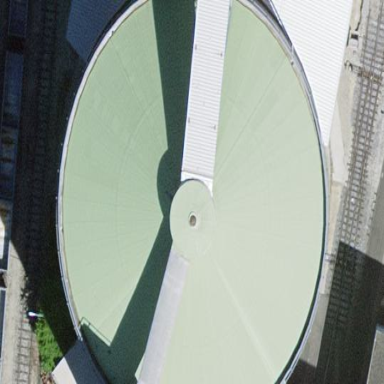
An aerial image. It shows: Storage tank building.